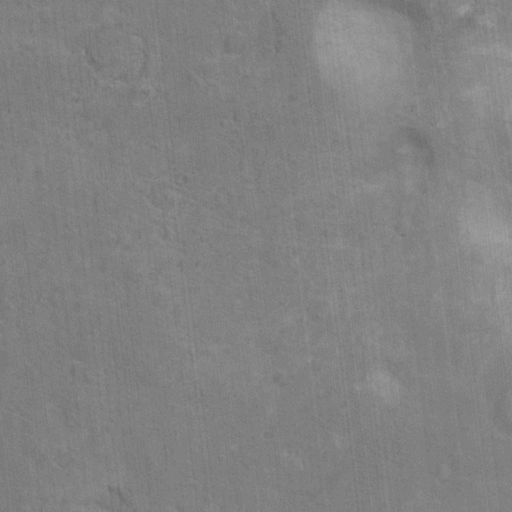
Classes present: Background, Cone